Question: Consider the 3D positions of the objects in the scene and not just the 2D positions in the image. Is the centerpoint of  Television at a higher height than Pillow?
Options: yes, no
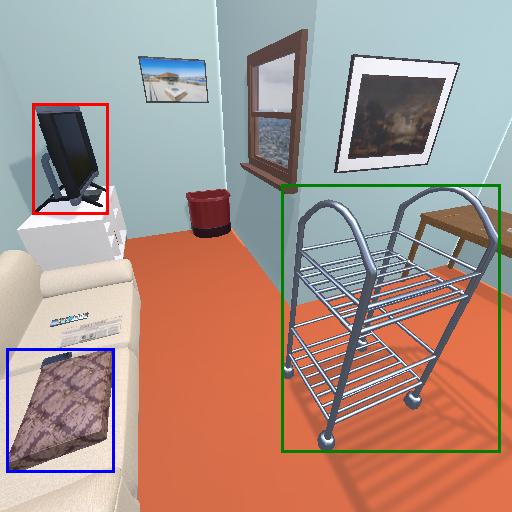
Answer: yes